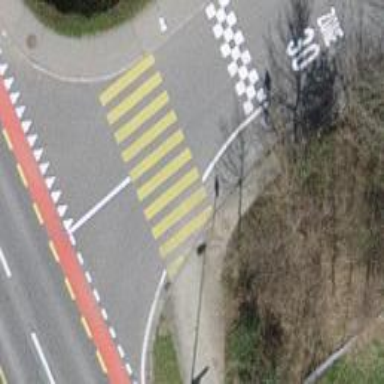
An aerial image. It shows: Uncontrolled zebra crossing with notable zebra markings.